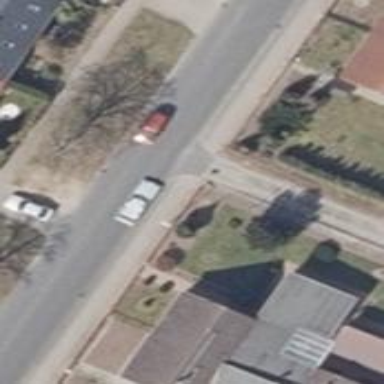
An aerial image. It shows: Smoothly paved residential road.